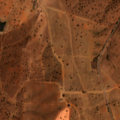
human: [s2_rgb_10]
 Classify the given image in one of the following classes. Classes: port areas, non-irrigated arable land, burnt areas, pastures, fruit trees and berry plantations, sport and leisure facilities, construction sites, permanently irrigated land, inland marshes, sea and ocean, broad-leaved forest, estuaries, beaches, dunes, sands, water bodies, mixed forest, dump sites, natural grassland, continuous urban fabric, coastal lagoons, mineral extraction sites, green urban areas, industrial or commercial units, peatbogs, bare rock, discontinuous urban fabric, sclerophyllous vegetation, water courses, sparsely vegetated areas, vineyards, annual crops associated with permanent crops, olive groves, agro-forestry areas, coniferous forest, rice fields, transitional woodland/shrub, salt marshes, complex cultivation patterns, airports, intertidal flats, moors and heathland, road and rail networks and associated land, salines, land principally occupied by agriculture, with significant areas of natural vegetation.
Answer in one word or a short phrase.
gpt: non-irrigated arable land, olive groves, agro-forestry areas